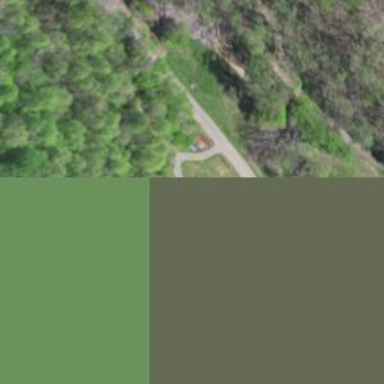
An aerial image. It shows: Driveway leading to service road.